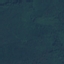
Land use / land cover: Forest